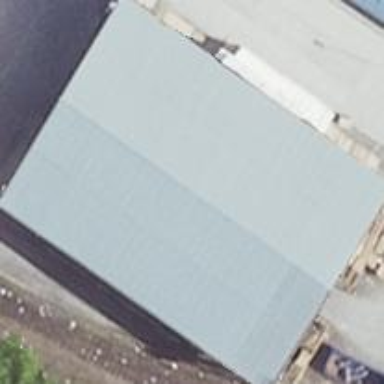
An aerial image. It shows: Industrial building.